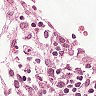
Metastatic tissue present: no